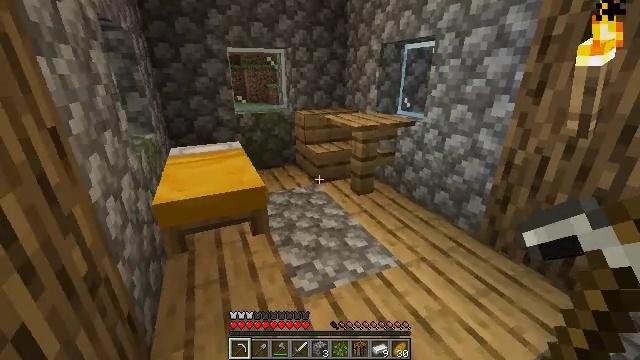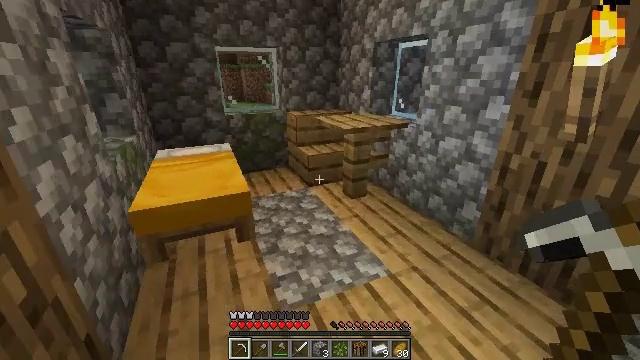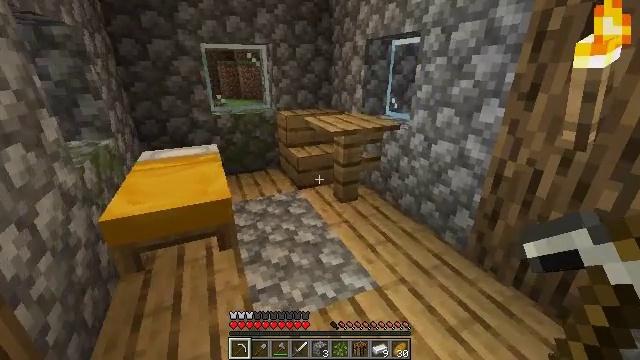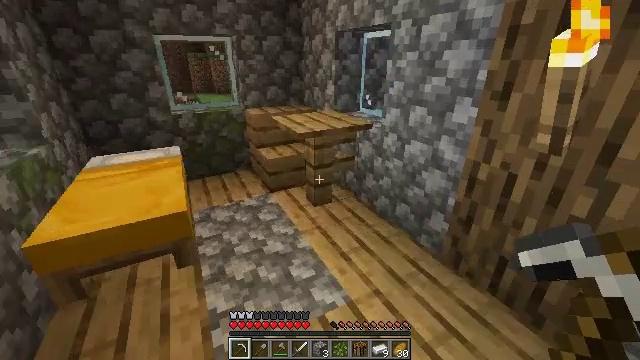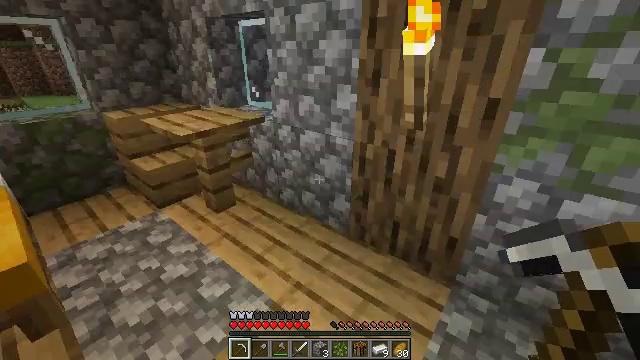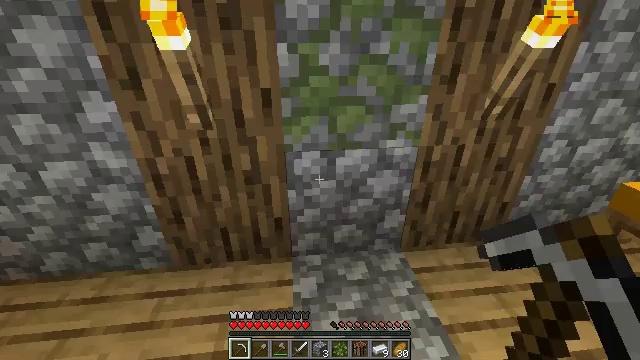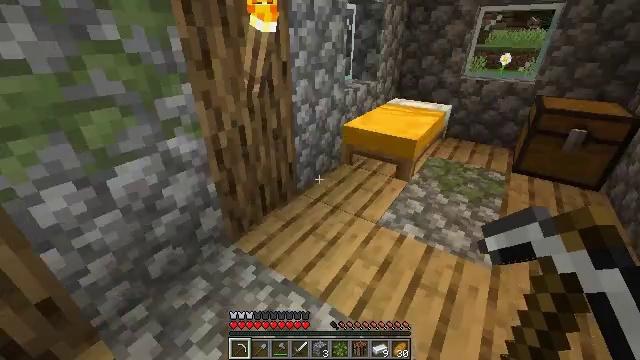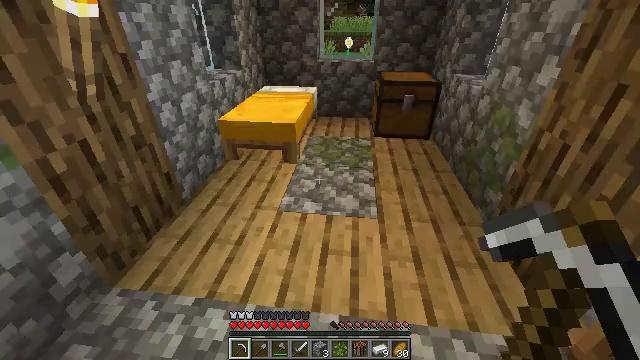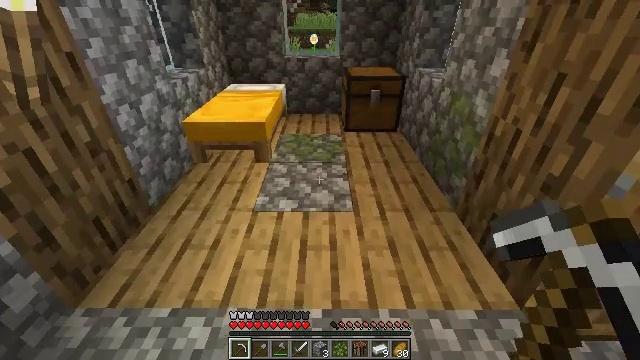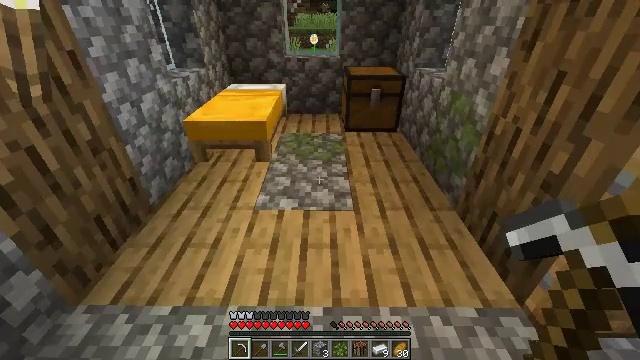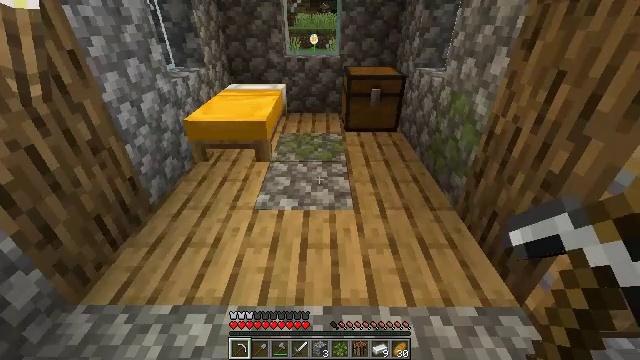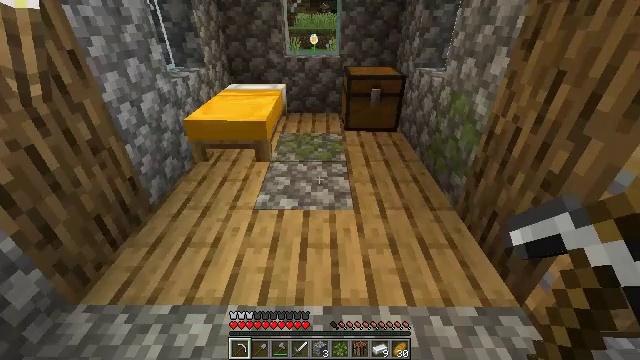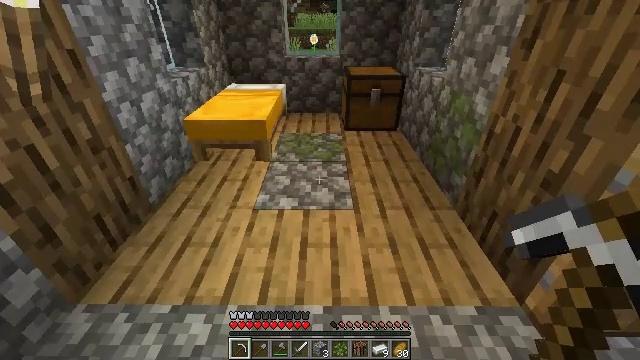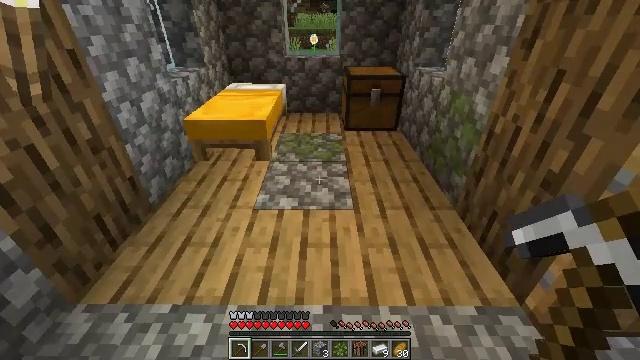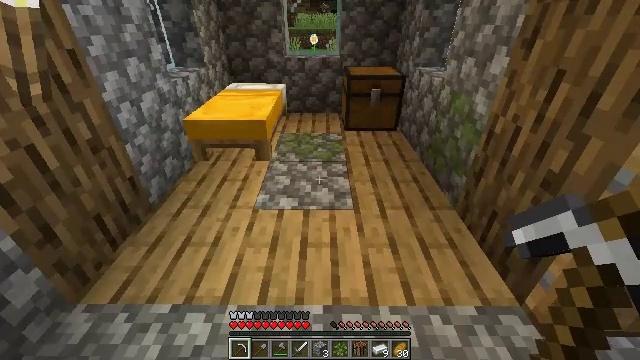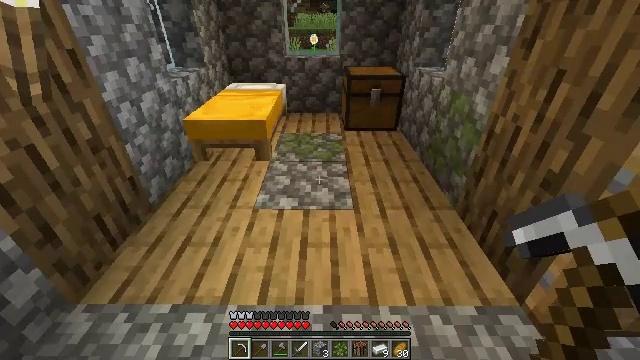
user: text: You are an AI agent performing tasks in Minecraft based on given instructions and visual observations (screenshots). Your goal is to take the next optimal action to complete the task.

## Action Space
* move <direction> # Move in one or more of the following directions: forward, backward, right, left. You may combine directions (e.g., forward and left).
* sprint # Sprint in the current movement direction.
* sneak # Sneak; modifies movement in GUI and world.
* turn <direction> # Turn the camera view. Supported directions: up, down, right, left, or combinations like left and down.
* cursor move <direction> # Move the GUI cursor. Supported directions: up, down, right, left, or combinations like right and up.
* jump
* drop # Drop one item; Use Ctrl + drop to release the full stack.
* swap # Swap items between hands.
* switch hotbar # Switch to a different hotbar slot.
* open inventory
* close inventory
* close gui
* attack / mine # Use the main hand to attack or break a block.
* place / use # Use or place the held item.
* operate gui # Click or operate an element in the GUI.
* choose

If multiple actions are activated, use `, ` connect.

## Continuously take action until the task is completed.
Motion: motion action
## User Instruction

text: Mine a hay block from the field.
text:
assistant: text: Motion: move forward and move right
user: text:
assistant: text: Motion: move forward and move right
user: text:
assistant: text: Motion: move forward, turn right and down
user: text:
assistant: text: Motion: turn right and down
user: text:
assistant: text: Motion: turn right
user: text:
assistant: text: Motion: turn right and down
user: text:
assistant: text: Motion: turn right and down
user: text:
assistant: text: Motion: turn right
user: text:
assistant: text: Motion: no_op
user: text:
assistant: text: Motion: no_op
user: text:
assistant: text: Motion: no_op
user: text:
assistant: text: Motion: no_op
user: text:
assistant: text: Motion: no_op
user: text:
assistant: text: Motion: no_op
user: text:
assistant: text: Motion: no_op
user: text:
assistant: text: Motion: turn up
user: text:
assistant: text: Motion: turn right and up
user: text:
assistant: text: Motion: move forward, turn right and up
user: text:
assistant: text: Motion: move forward, turn right and up
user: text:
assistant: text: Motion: move forward
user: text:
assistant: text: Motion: move forward
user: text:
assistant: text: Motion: move forward, turn left
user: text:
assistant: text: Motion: move forward, turn left and down
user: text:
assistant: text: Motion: move forward
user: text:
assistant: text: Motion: move forward
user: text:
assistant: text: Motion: move forward, use / place
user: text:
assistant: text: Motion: move forward, use / place
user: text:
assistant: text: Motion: move forward, use / place
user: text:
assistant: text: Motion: move forward
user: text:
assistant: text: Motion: move forward, turn down